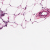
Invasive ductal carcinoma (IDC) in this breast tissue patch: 0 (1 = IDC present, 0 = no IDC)